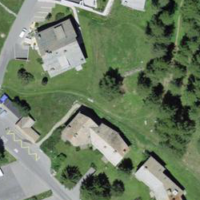
EUNIS habitat code: 55
Species observed at this site:
Eryngium alpinum